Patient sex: M
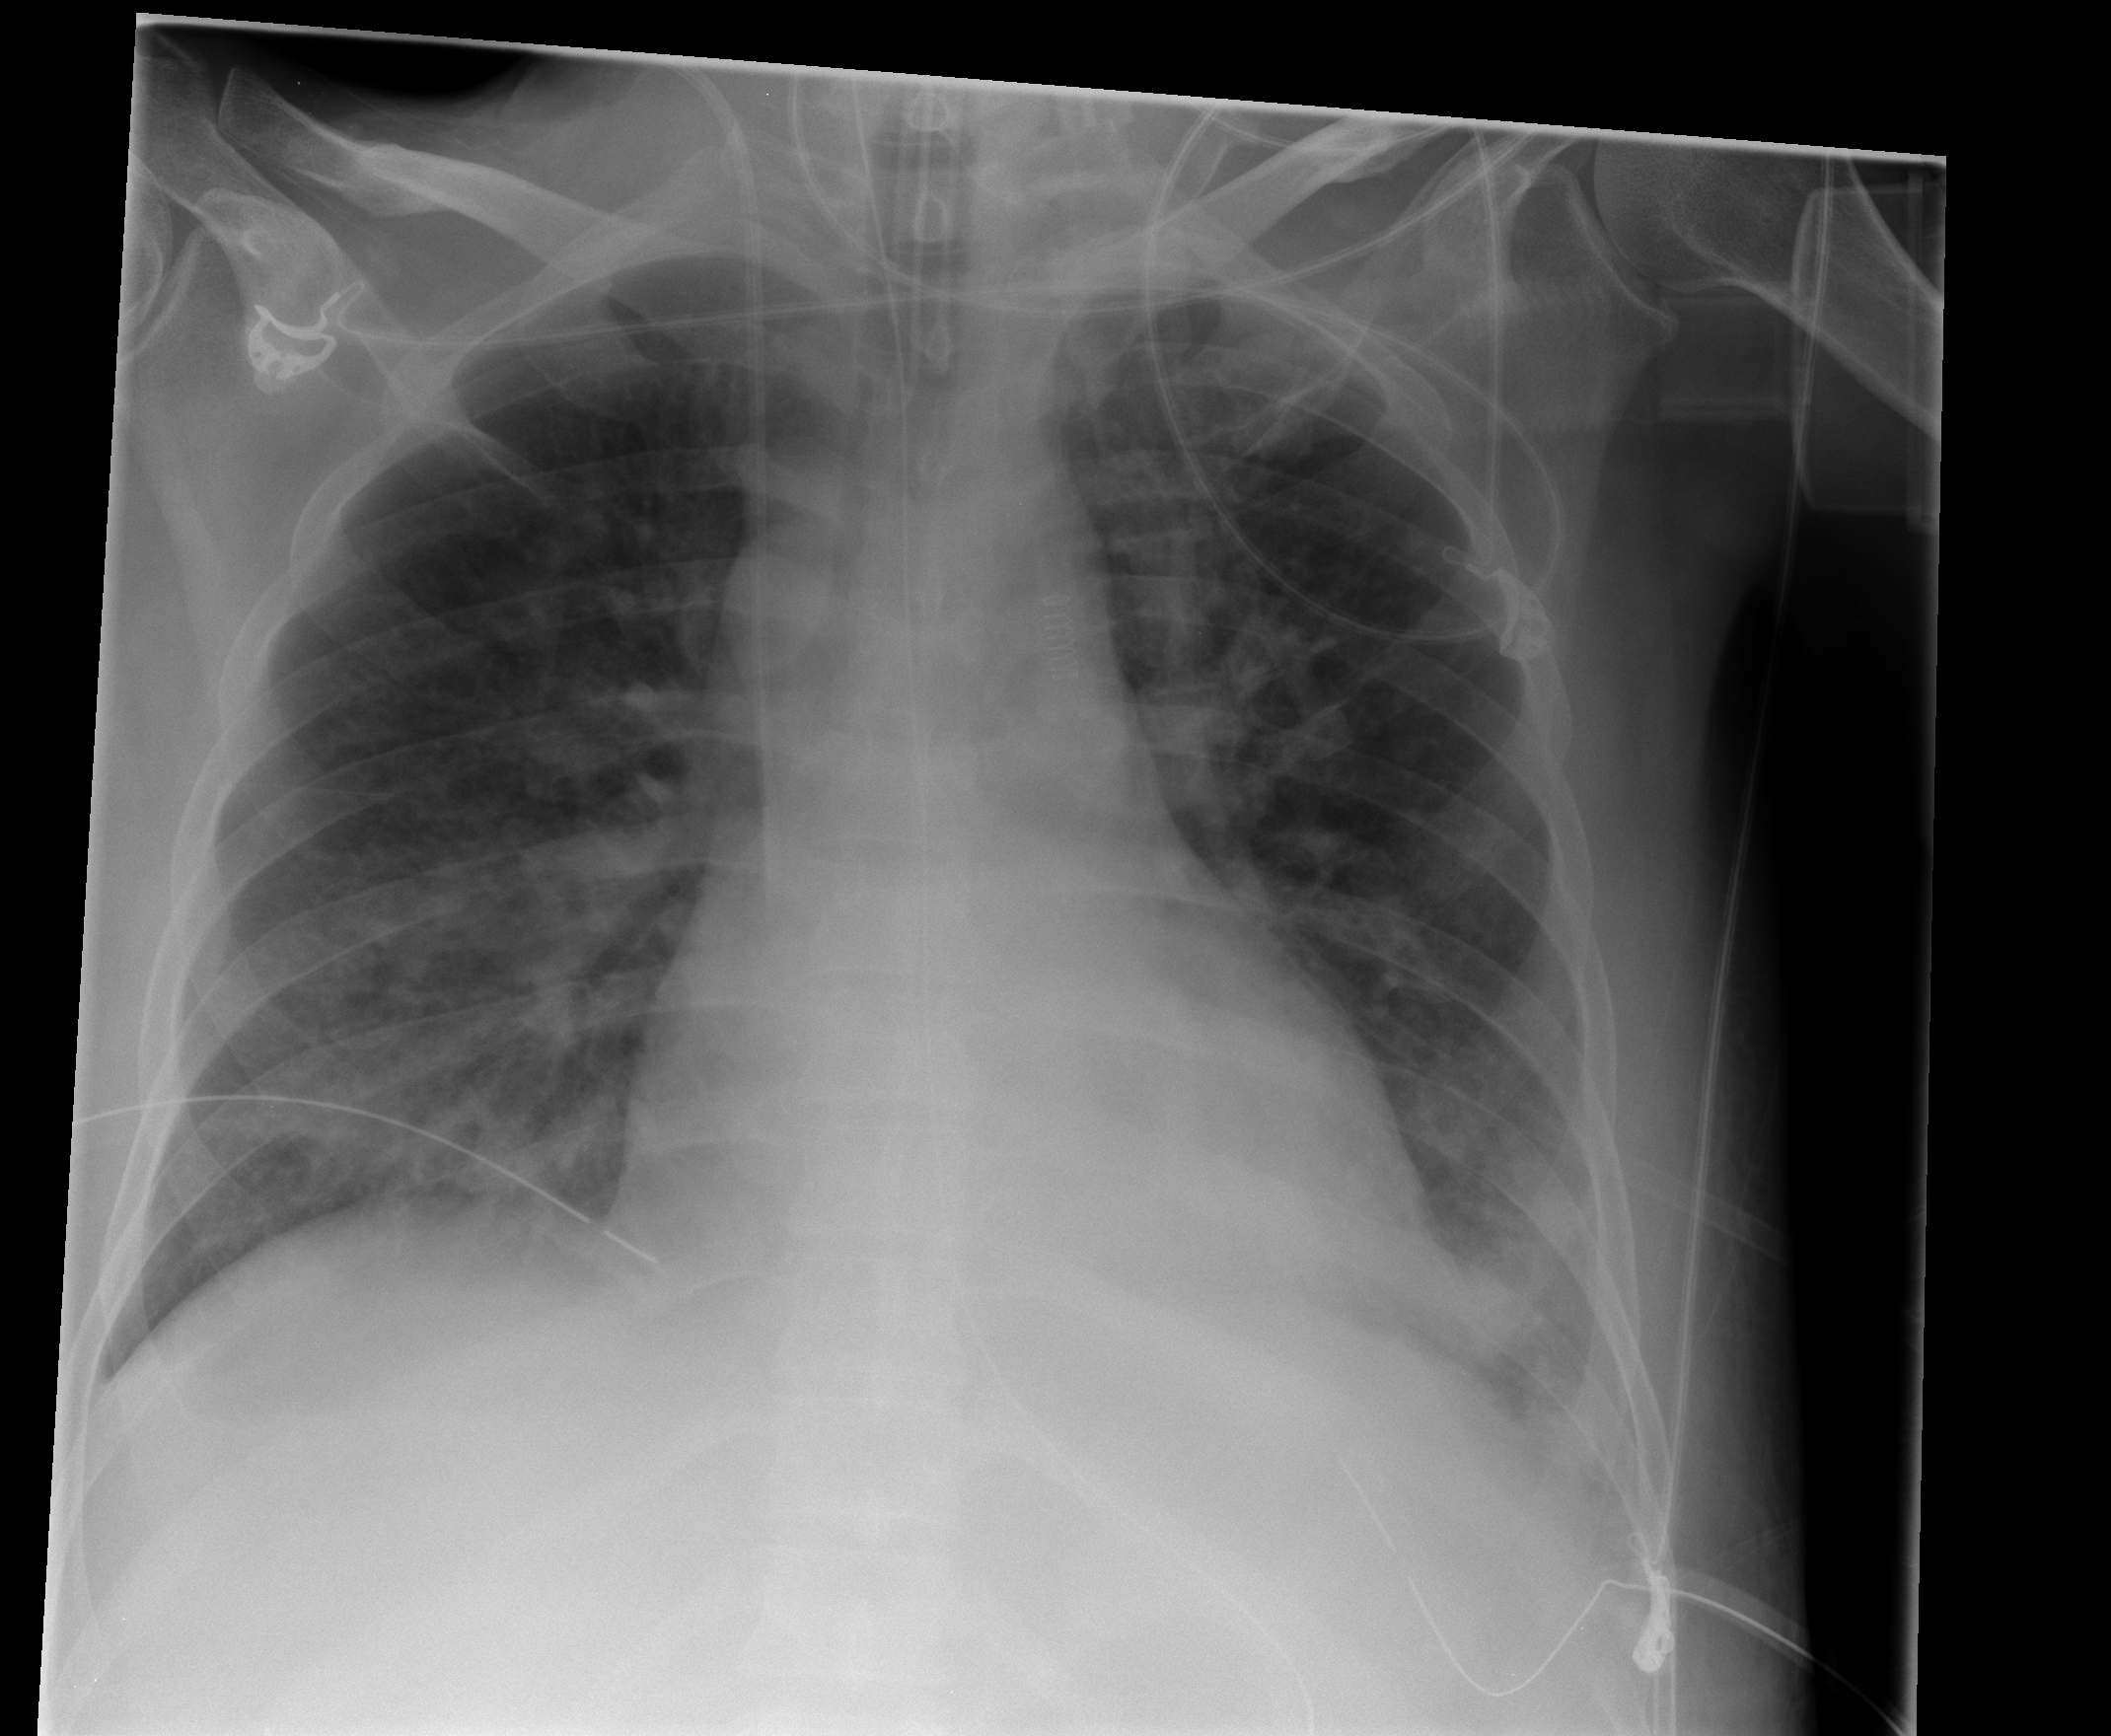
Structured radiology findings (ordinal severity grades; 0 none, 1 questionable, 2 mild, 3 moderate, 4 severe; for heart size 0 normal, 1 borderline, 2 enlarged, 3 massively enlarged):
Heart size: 1
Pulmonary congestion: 2
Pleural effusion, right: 0
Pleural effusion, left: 2
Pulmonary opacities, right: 3
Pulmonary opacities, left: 2
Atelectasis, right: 1
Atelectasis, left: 2